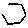
Label: hexagon